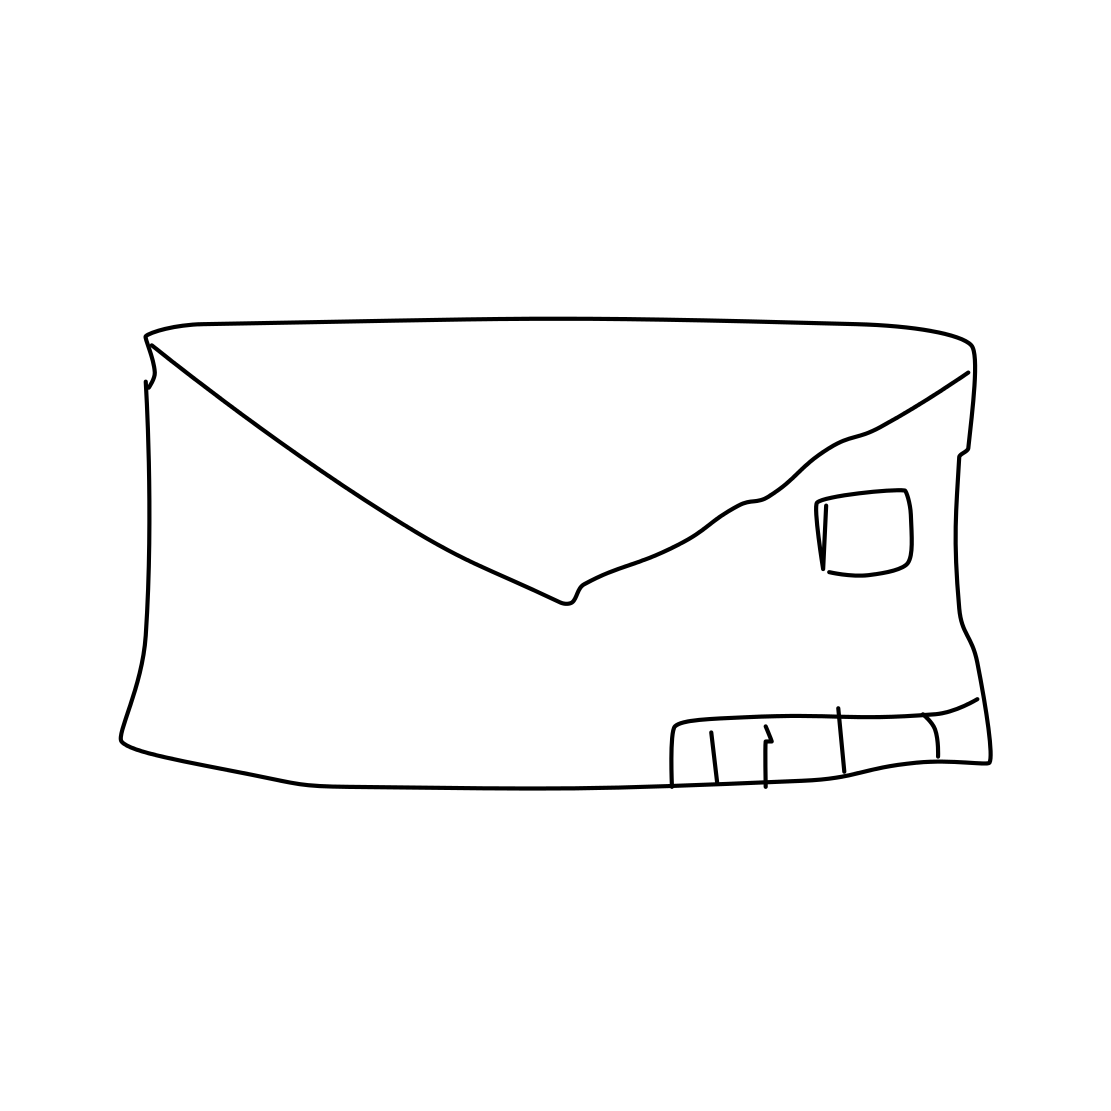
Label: envelope